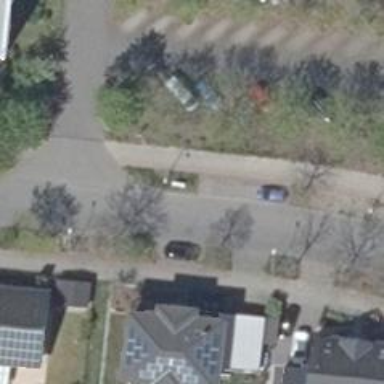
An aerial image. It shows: Residential road with asphalt surface and dedicated cycle track.